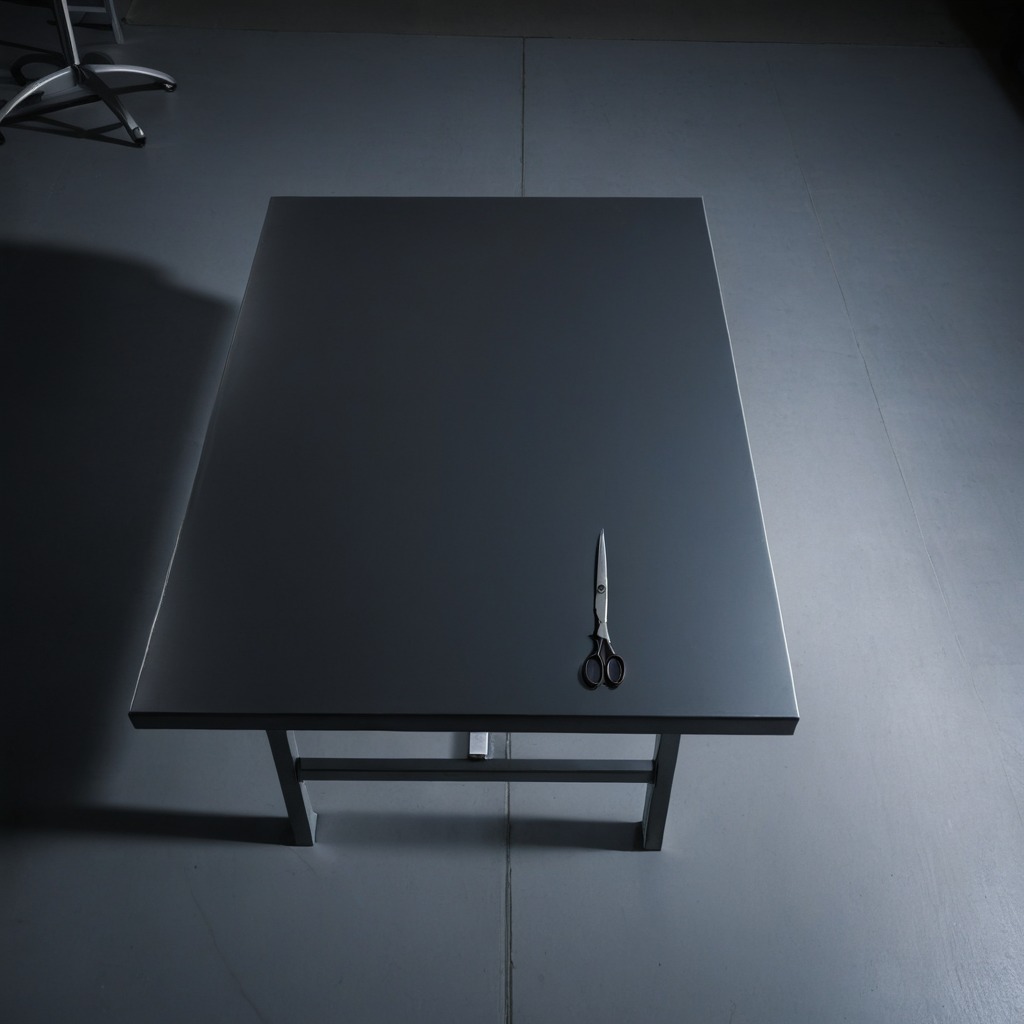
A scissor is lying on the tabletop in the basement in the evening.